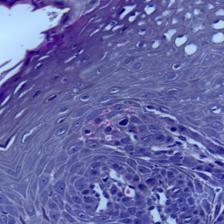
Diagnosis: Normal